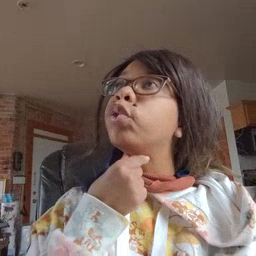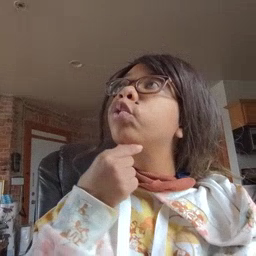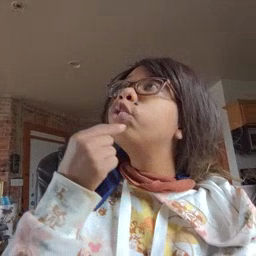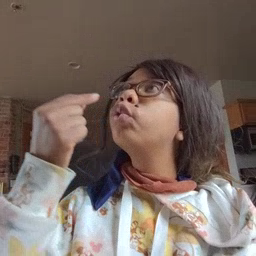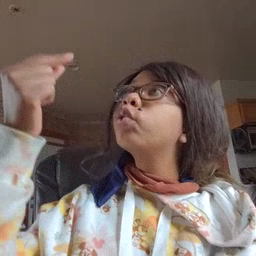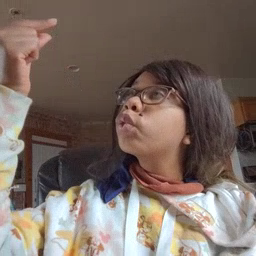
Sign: giraffe